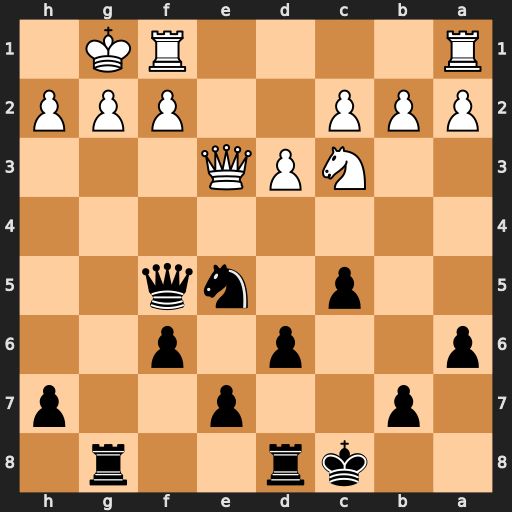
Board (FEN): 2kr2r1/1p2p2p/p2p1p2/2p1nq2/8/2NPQ3/PPP2PPP/R4RK1
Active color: b
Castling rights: -
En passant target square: -
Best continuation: Nf3+ Qxf3 Qxf3